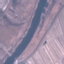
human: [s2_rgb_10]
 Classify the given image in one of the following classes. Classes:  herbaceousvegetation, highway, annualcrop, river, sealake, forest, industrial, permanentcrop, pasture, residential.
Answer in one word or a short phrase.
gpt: River